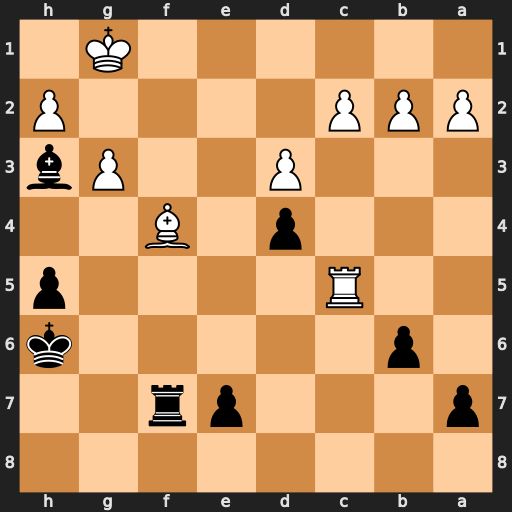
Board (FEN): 8/p3pr2/1p5k/2R4p/3p1B2/3P2Pb/PPP4P/6K1
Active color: b
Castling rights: -
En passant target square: -
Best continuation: Rxf4 Rc6+ Rf6 Rxf6+ exf6